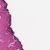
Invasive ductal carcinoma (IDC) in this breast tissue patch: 0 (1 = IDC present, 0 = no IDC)